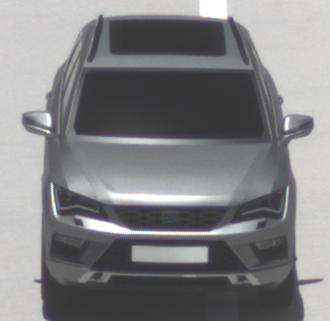
Make: SEAT
Model: Ateca 1.0 TSI Ecomotive
Detailed model: Ateca (5FP)
Model produced from: 2016/08
Model produced until: 2018/08
Doors: 5
Color: gray
Road condition: dry road
Daytime: midday
Contrast: high contrast